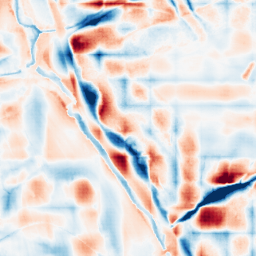
Category: wavelet
Decomposition family: wavelet_biorthogonal
Decomposition parameters: wavelet: bior2.4
level: 5
Upsampling method: sinc_blackman
Upsampling parameters: scale: 8
kernel_size: 16
Upsampling scale: 8